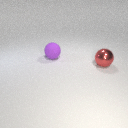
large purple rubber sphere to the left of large red metal sphere